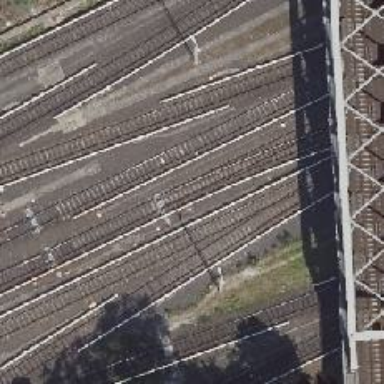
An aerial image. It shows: Siding service for electrified light rail.